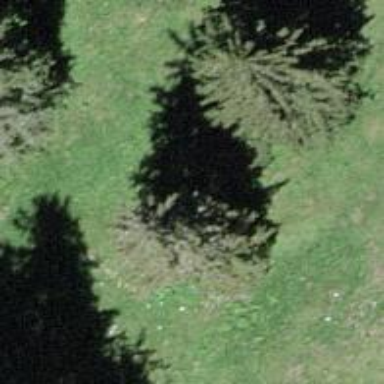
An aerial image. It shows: Needle-leaved tree in natural setting.